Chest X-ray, PA view. Patient: 42 years old, sex F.
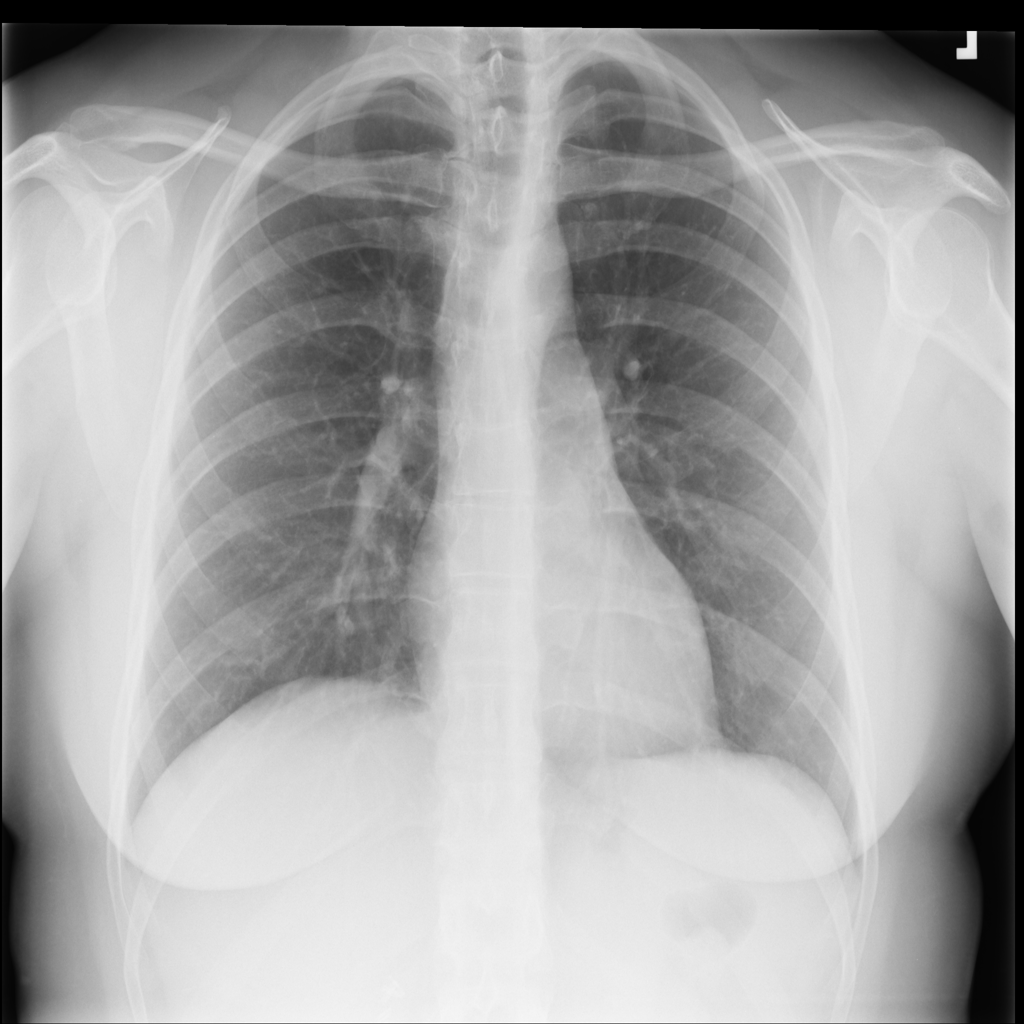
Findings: No Finding